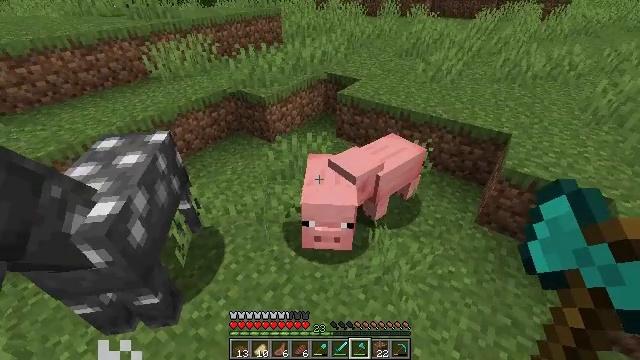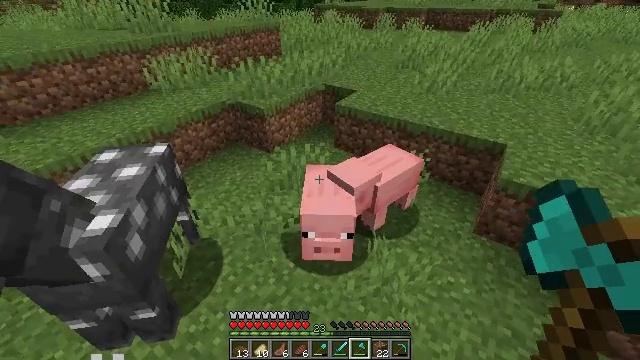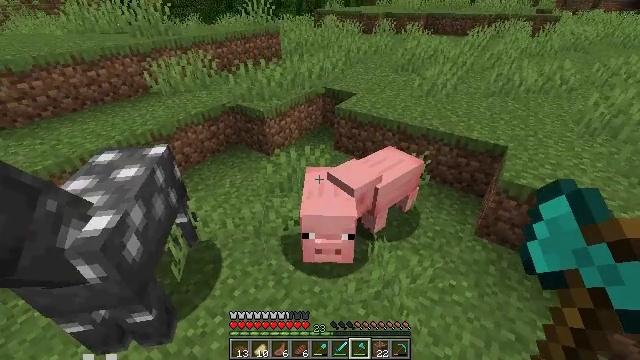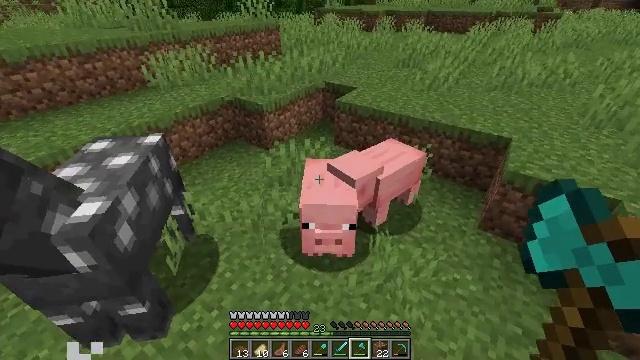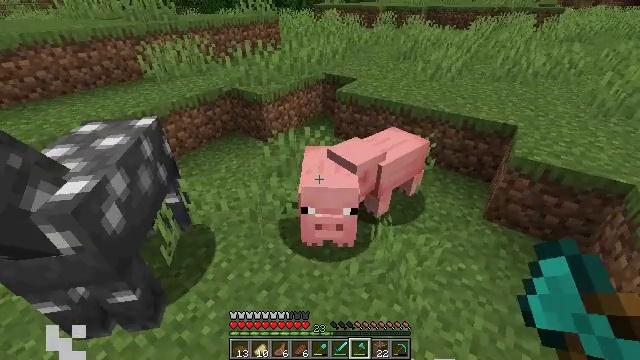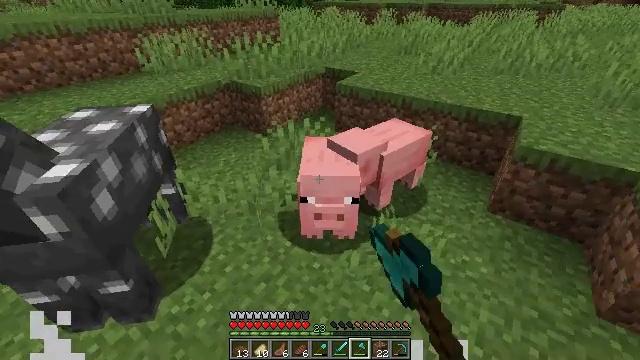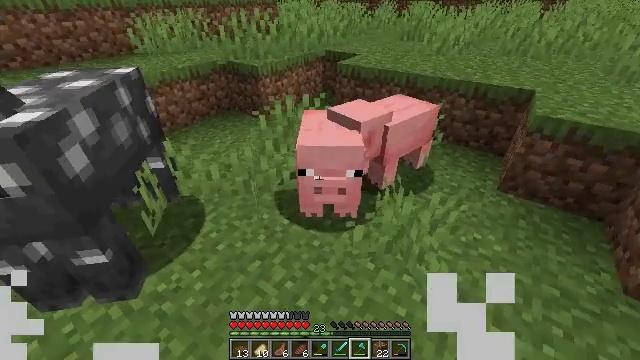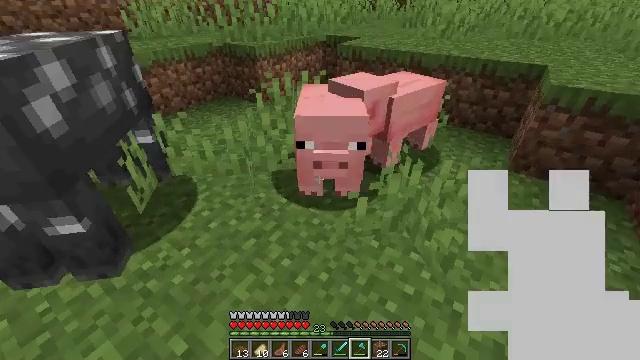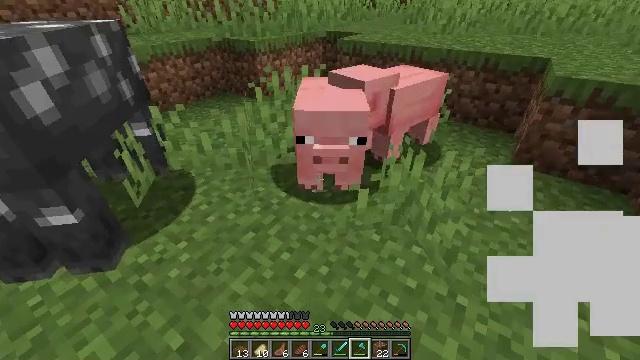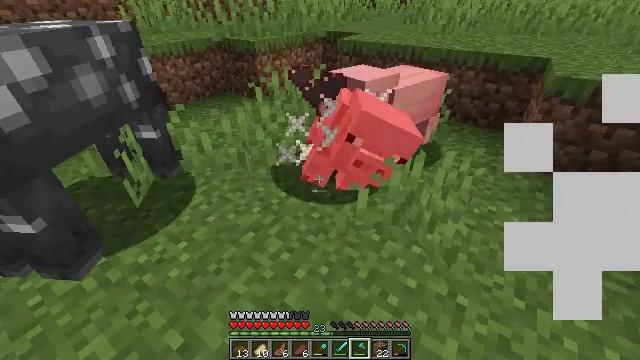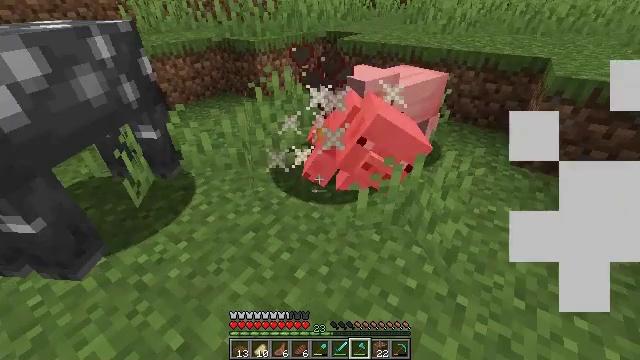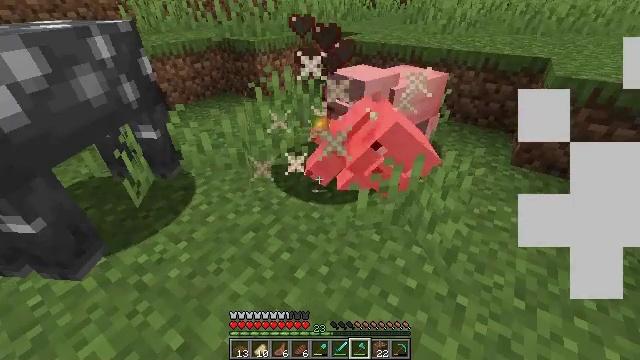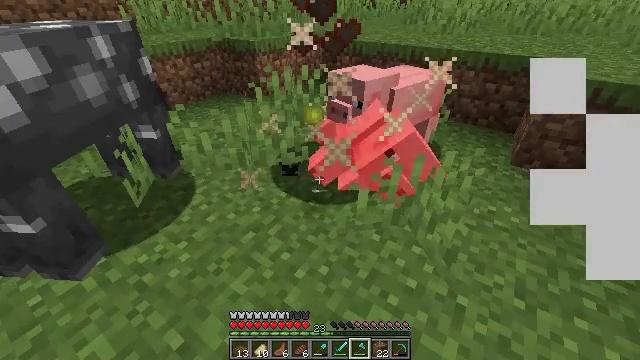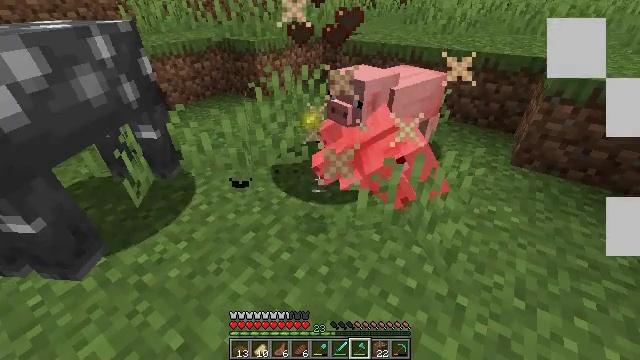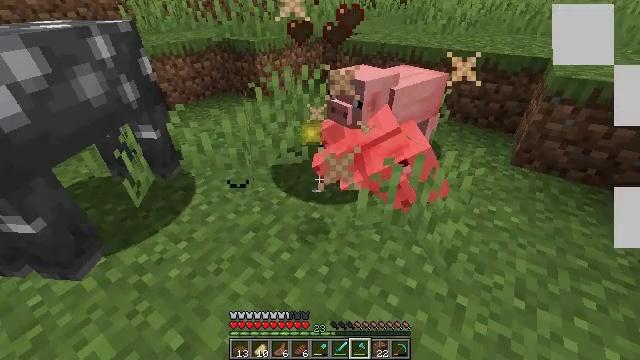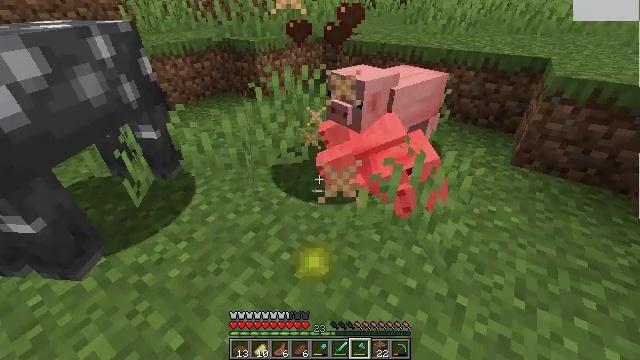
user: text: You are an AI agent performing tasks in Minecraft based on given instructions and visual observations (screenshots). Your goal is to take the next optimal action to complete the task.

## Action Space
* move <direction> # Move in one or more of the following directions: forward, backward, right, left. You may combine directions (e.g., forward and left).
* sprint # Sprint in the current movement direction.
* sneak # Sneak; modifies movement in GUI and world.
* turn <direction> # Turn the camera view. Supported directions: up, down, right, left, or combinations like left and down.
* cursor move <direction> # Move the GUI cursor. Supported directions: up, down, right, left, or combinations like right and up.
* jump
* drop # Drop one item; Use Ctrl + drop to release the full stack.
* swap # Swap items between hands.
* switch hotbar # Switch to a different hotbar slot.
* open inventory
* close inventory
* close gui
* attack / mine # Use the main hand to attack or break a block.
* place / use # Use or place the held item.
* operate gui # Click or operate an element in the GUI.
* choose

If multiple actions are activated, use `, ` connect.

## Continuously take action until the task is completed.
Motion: motion action
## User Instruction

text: Hunt a pig.
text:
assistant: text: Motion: turn up, jump
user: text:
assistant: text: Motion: jump
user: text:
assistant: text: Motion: jump
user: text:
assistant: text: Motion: attack / mine, jump
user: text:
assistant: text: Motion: attack / mine, jump
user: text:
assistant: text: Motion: attack / mine
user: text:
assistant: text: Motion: attack / mine
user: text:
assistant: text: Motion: attack / mine
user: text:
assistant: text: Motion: no_op
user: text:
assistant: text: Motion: no_op
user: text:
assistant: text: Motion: no_op
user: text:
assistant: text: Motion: no_op
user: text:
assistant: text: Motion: no_op
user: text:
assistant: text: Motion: no_op
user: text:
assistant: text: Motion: no_op
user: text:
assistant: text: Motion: no_op
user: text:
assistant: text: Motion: no_op
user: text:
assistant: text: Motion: no_op
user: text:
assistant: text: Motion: move forward, turn right
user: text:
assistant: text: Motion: move forward, turn right
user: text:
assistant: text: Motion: move forward
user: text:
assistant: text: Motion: move forward, turn right
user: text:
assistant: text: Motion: move forward, turn right
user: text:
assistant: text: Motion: move forward, turn down
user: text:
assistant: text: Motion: move forward, turn right and down
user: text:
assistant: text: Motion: turn right and down
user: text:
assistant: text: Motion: turn right and down, jump
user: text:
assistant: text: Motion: turn right and down, jump
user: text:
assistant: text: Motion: jump
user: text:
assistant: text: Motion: jump